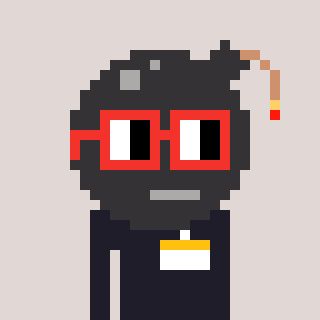
a pixel art character with square red glasses, a bomb-shaped head and a grayscale-colored body on a warm background